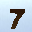
Label: 7